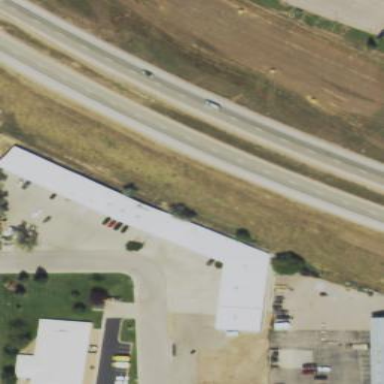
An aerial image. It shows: White retail building with skillion roof painted in white.